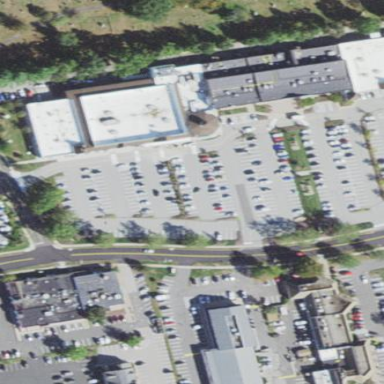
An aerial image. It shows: Retail area.